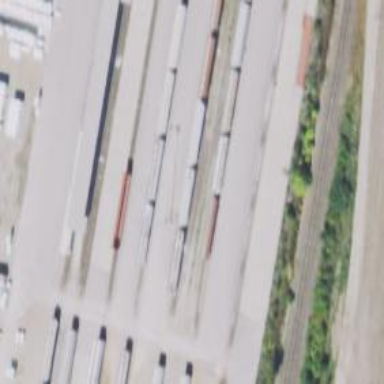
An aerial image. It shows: Abandoned railway yard is depicted.